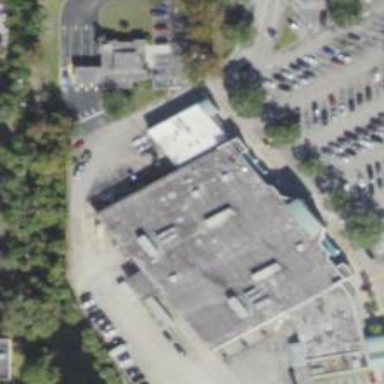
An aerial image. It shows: Pharmacy providing healthcare services.